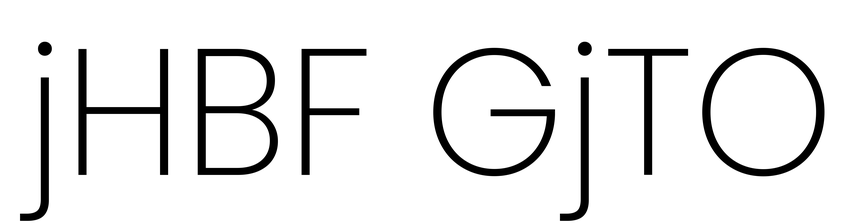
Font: Poppins-ExtraLight